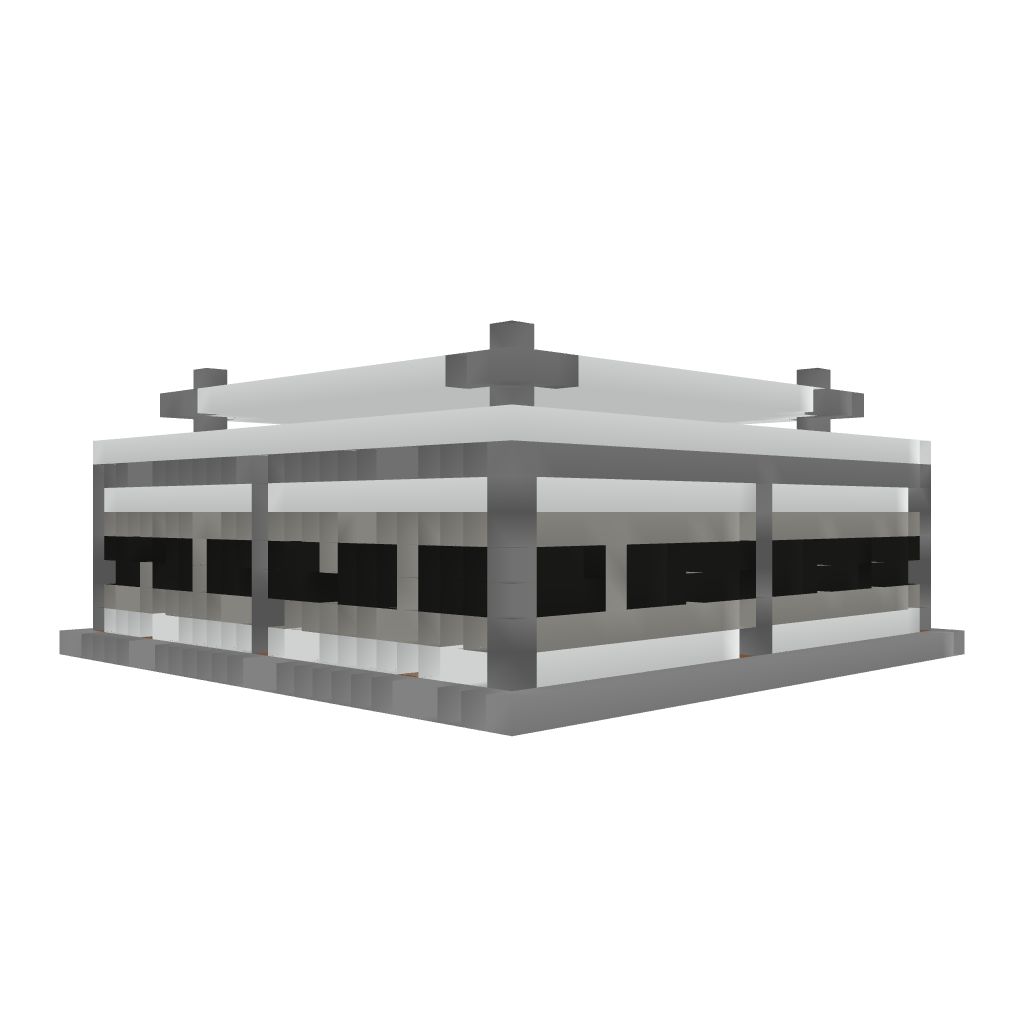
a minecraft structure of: Modern House